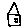
Label: house